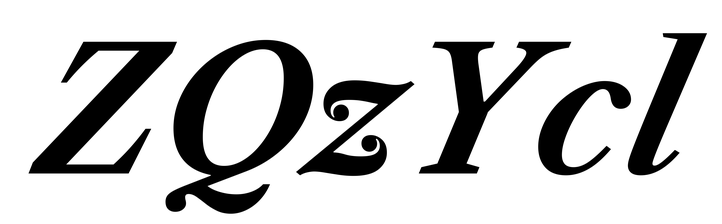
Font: LibreCaslonText-Italic_Bold_Italic